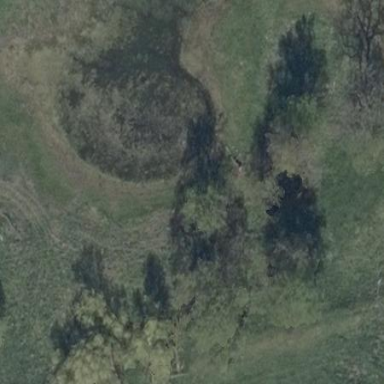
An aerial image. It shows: Beautiful woodland area.